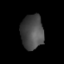
Tissue: lung
Cell type: Fibroblasts
Senescence score: 0.6364
Nuclear area (px): 764
Mean DAPI intensity: 73.313